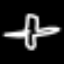
Label: airplane